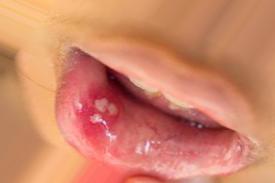
Condition: Mouth Ulcer